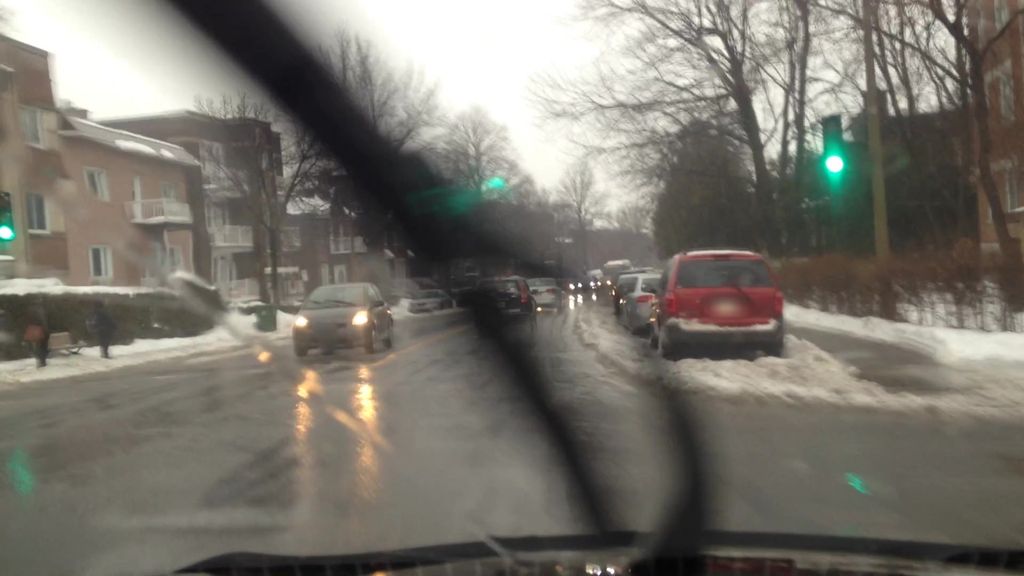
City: montreal